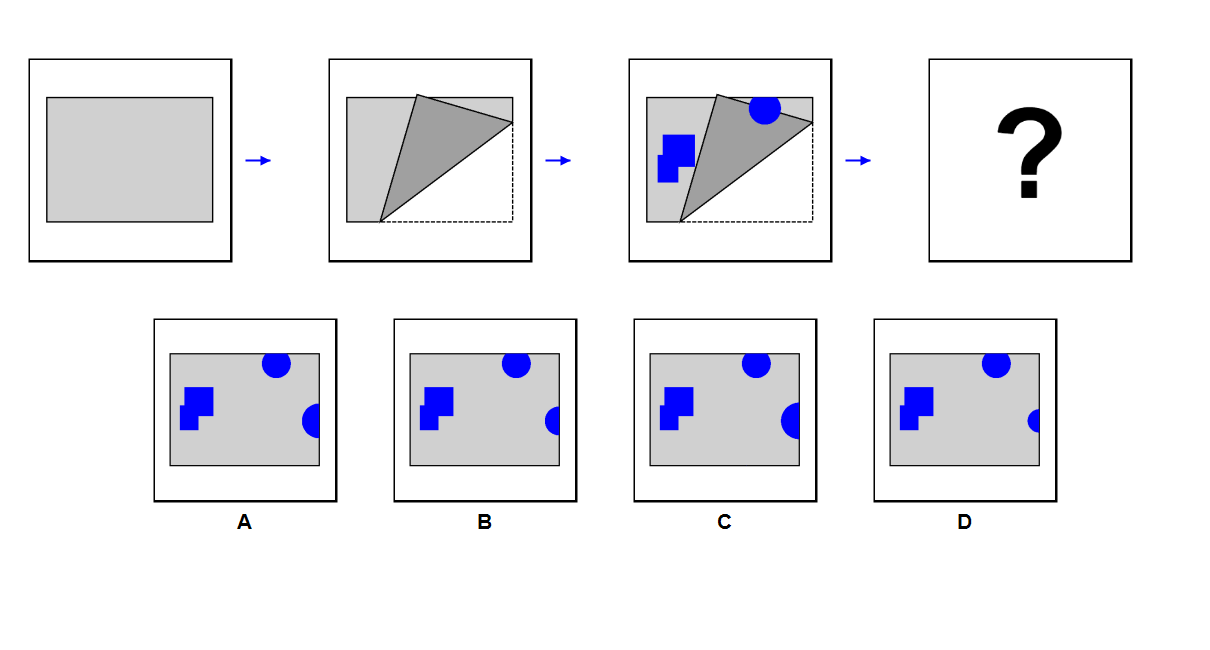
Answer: B